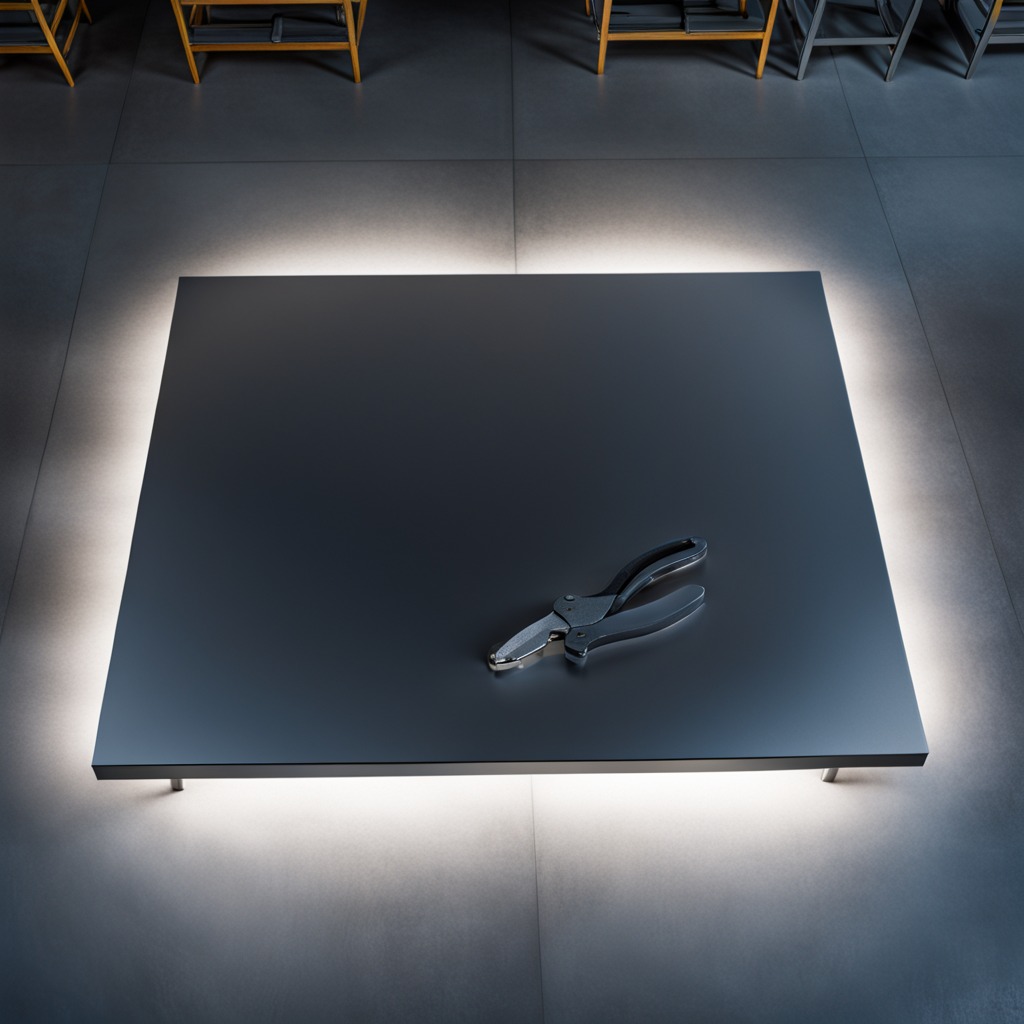
A plier is lying on the tabletop.